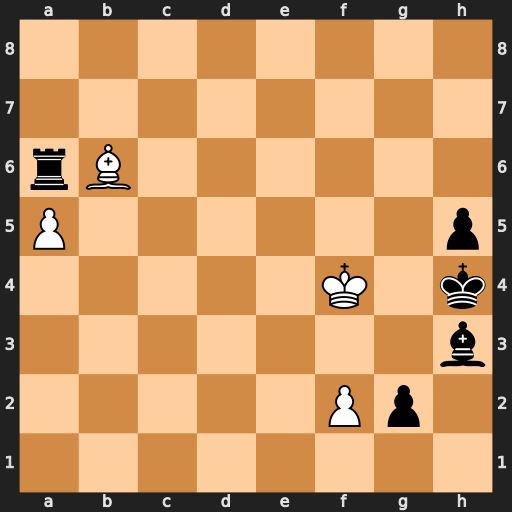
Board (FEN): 8/8/rB6/P6p/5K1k/7b/5Pp1/8
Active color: w
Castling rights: -
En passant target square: -
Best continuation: Bd8+ Rf6+ Bxf6#